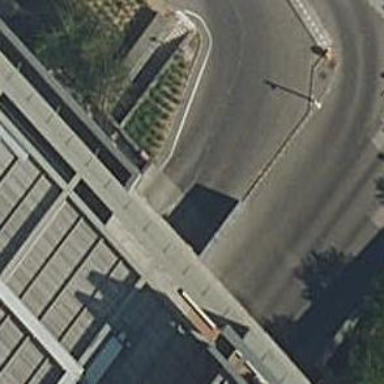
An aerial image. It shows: Parking entrance.